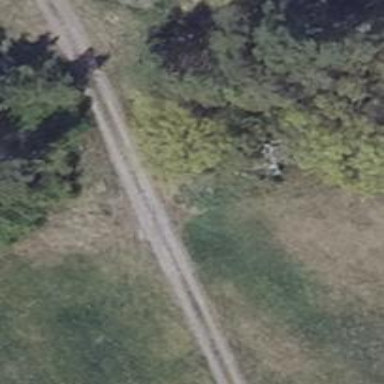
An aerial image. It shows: Track with grade 3 tracktype.